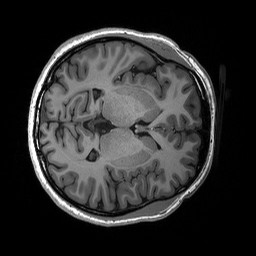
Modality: T1w
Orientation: axial
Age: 19
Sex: female
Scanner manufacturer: siemens
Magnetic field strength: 3 T
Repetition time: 2.53 s
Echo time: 0.00227 s